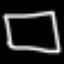
Label: square